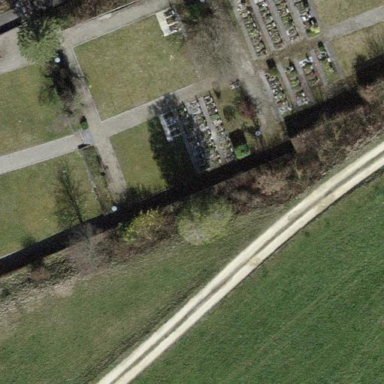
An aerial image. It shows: Cemetery.